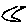
Label: moon